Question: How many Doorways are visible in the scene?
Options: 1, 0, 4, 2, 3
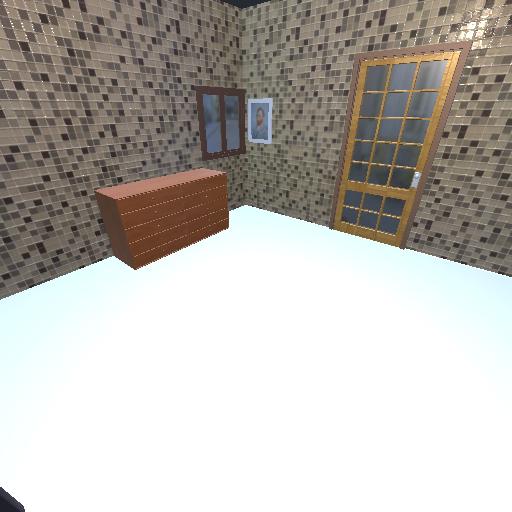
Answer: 1